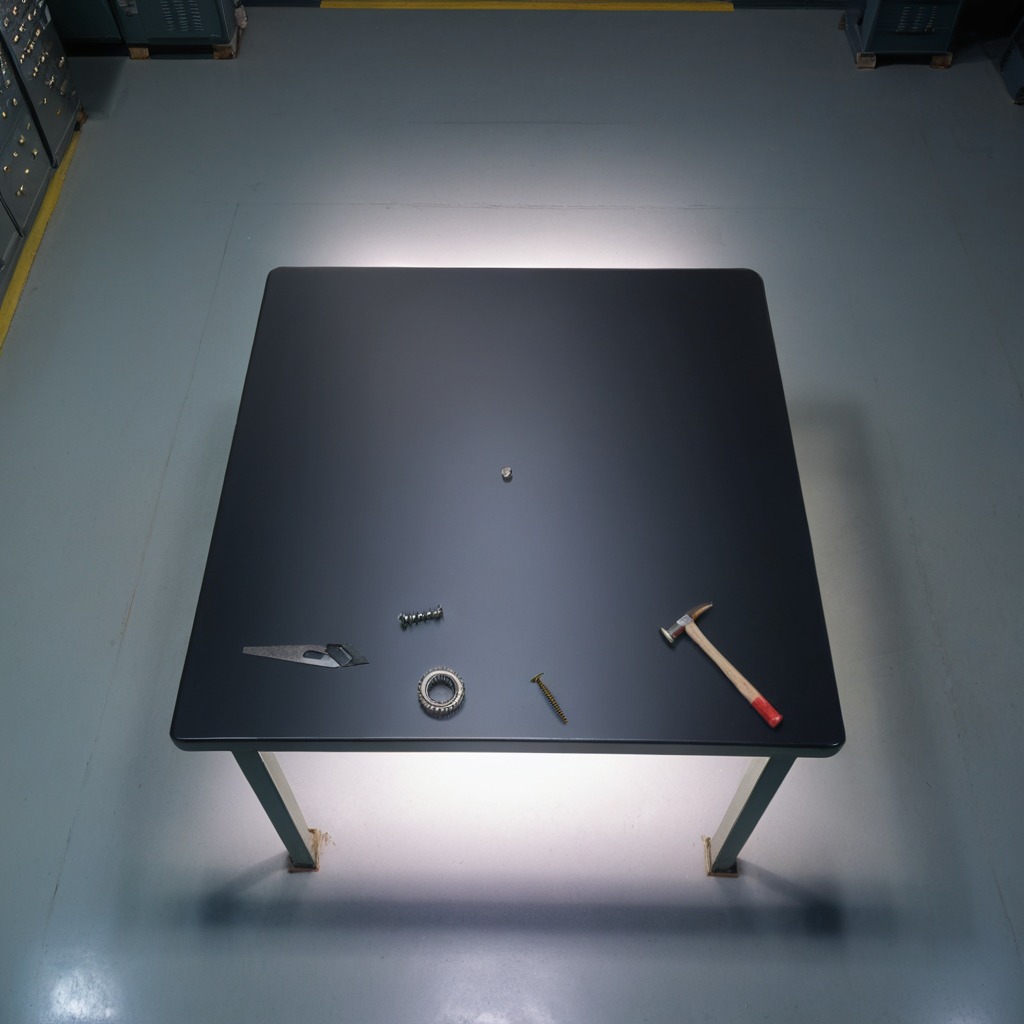
A hammer, a metal machine screw, a coiled metal spring, a handheld metal saw, and a metal nut are lying on a clean empty table in a basement in the evening.